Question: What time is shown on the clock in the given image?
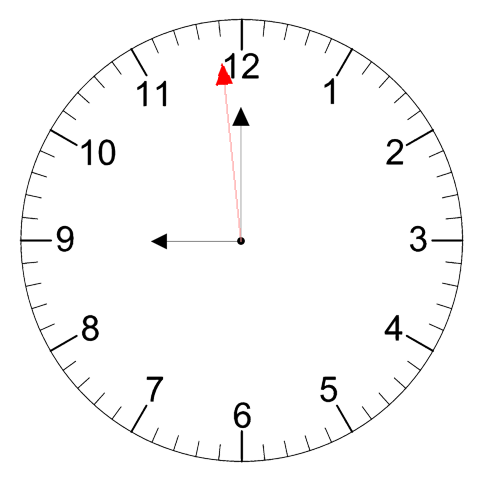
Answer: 08:59:59